Question: For an example input of:
'''
<a href="abc" something=b foo="bar" baz=cool>
'''
I am trying to match:
'''
something=b
baz=cool
'''
However, everything I end up with will only match the first one (something=b), even when using preg_match_all. The regular expression I am using is:
'''
<\w+.*?(\w+=[^"|^'|^>]).*?>
'''
Or:
'''
<\w+ # Word starting with <
.*? # Anything that comes in front of the matching attribute.
(
\w+ # The attribute
=
[^"|^'|^>]+? # Keep going until we find a ", ' or >
)
.*? # Anything that comes after the matching attribute.
> # Closing >
'''
I'm probably doing something horribly wrong, pretty new to regular expressions. Please advise! :)
edit:
Revised regular expression:
'''
<\w+.*?\w+=([^"'\s>]+).*?>
'''

I want it to match zzz=aaa there too ;)
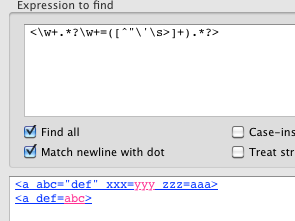
Answer: Use a library like <URL> to fix broken HTML for you.